二年级 · 变换几何
下面的图形各有几条对称轴?

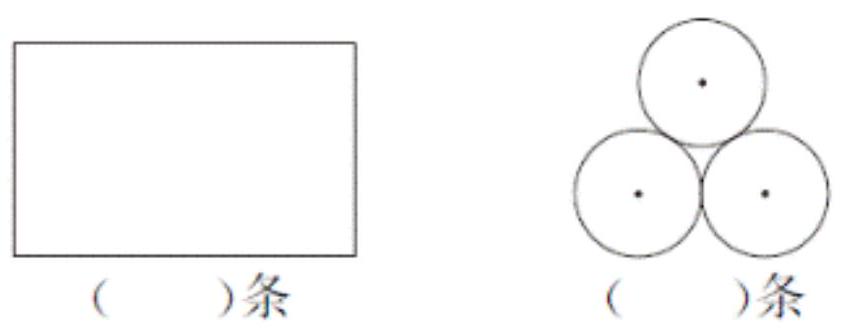
答案: 2 3